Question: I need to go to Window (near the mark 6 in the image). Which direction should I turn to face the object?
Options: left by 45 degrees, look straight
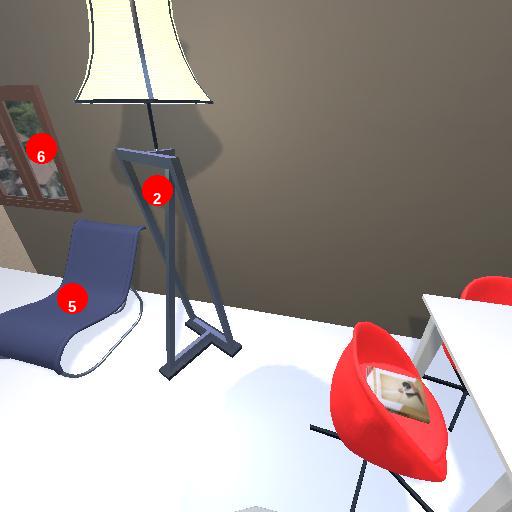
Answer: left by 45 degrees